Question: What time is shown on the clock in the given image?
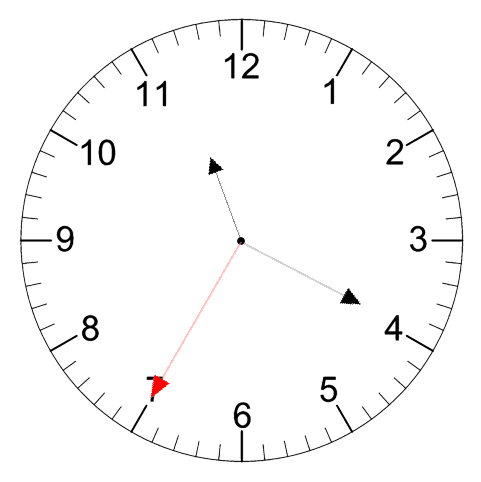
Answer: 11:19:35